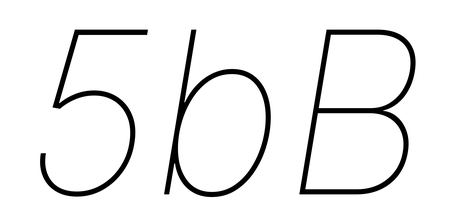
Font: Inter-Italic_Thin_Italic